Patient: sex F, age 68
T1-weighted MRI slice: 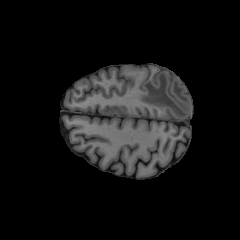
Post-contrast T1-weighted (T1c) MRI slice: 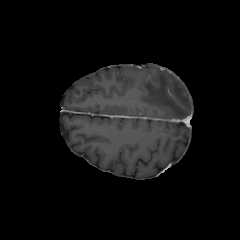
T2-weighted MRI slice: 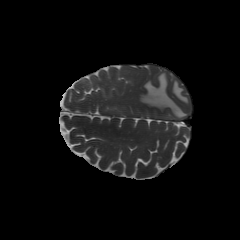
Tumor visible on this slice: yes
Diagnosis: Glioblastoma, IDH-wildtype
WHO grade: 4